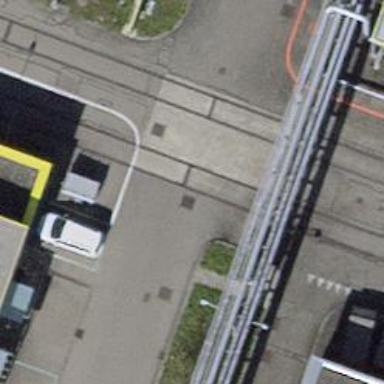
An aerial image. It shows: Railway level crossing.